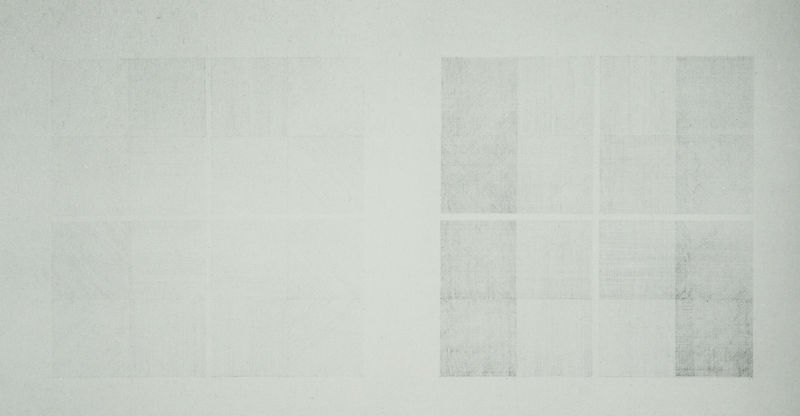
Titel: Drawing Series II 14 (A & B)
Künstler: Sol Lewitt
Standort: London
Institution: Doris and Charles Saatchi
Schlagwörter: dunkel, gemälde, schatten, weiß, fenster, grau, hell, licht, schwarz, zeichnung, schleier, karo, malerei, muster, wand, blass, bild, öl, feld, felder, spiegelung, paar, blatt, kontrast, rechts, zart, fensterläden, klar, kuss, papier, zwei, studie, moderne, abstrakt, fläche, flächen, modern, abstufungen, formen, grafik, nebel, schattierung, siebdruck, töne, monochrom, linien, grisaille, querformat, symmetrie, muse, streifen, korb, balken, nadel, abstraktion, unscharf, foto, fotografie, oben, photographie, rechtecke, unten, vier, tusche, helligkeit, krank, kreuz, rechteck, links, minimalismus, linie, geheimnis, kohle, minimalistisch, leblos, acryl, form, druck, schwarz-weiss, schraffur, radierung, quer, leinwand, schraffiert, aquatinta, kunst, tinte, würfel, bauhaus, quadrate, kontraste, geometrisch, maserung, kreuze, hellgrau, struktur, unsichtbar, bleich, plan, horizontal, leicht, muschel, abstufung, gespiegelt, vorlage, wandbild, graustufen, grautöne, drama, format, abdruck, verlauf, geometrie, lewitt, quadrat, viereck, vierecke, gedruckt, halbiert, kuben, lasur, acht, schwach, fesnter, quadratisch, baltt, regelmässig, teilung, vorzeichnung, lasierend, aufteilung, gliederung, kalk, mathematik, konzept, postmodern, postmoderne, abstarkt, minimal, unschärfe, überlagerung, versuche, manna, wenig, gegliedert, kreiz, warhol, papie, andy warhol, grauwerte, monoton, munter, reinhard, daneben, radiert, sol lewitt, minimal art, dran, verschwinden, drunter, bas, bruce newman, drastisch, drauf, drüber, fernwirkung, grau-weiss, grauschwarz, halligkeit, hardegde, mauschel, mich, monotopie, muss, newman, pausen, quatrat, schwac, vermächtnis, weiße quadrate, überlagerungen